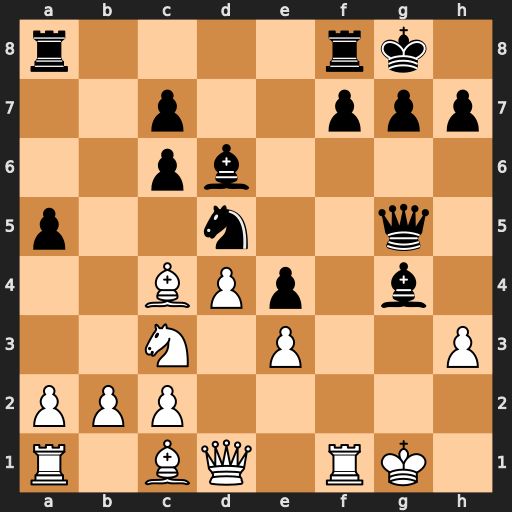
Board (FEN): r4rk1/2p2ppp/2pb4/p2n2q1/2BPp1b1/2N1P2P/PPP5/R1BQ1RK1
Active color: w
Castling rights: -
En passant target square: -
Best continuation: Qxg4 Qxg4+ hxg4 Nxc3 bxc3